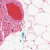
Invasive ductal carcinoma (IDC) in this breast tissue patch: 0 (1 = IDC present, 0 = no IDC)